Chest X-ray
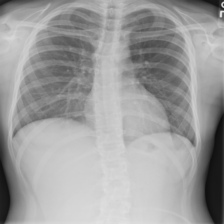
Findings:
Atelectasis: negative
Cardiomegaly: negative
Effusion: negative
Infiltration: negative
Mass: negative
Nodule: negative
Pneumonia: negative
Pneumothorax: negative
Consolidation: negative
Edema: negative
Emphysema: negative
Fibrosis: negative
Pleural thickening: negative
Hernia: negative